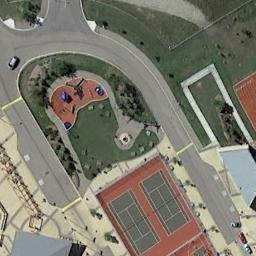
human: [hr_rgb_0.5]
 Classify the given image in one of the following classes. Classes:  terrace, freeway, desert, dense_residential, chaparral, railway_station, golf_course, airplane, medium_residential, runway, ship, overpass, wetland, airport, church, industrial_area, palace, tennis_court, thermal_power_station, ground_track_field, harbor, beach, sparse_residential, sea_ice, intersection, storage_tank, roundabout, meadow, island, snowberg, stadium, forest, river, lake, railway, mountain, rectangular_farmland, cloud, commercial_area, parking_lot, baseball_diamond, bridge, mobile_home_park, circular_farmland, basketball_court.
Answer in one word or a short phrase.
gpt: tennis_court